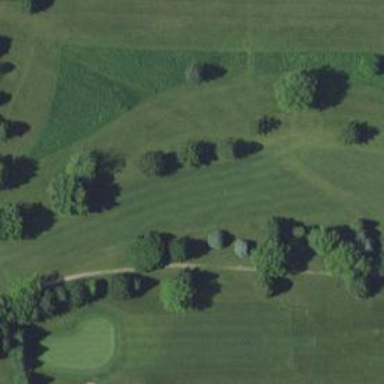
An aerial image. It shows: Grassy area designated as golf fairway.